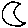
Label: moon